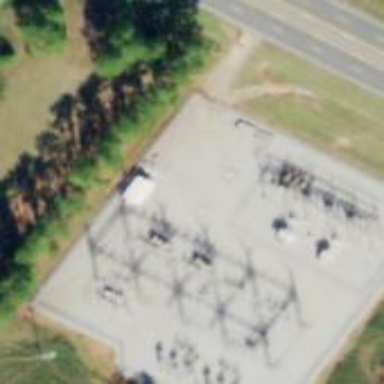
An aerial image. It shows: Distribution substation surrounded by fence.